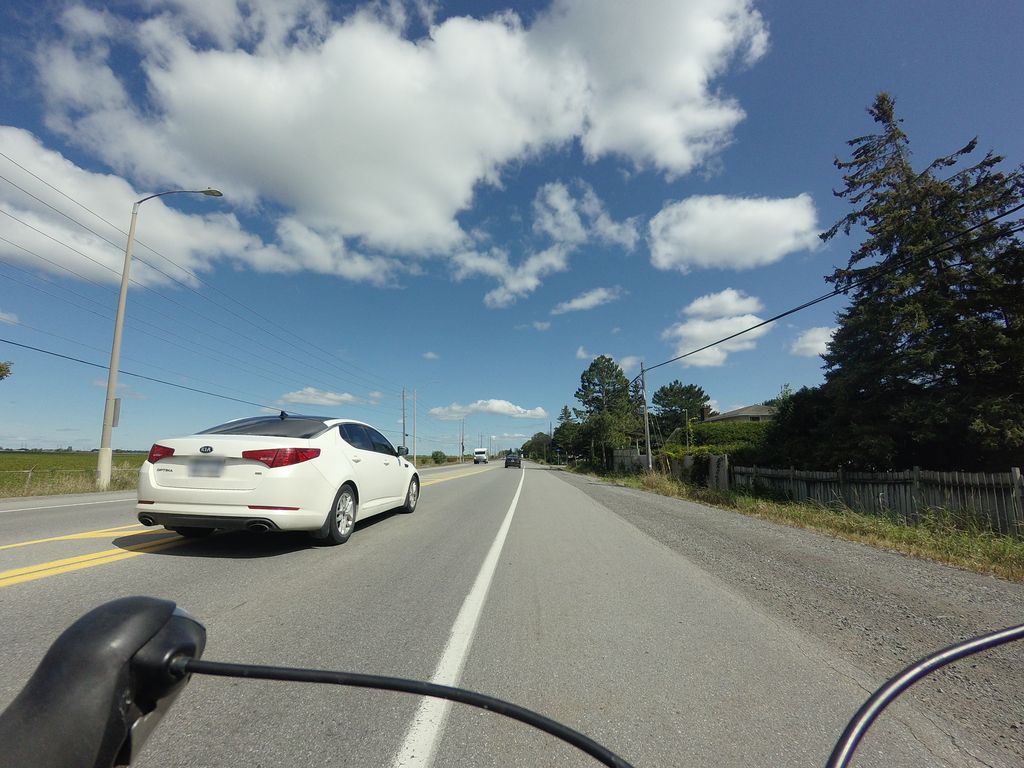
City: ottawa-gatineau